Aerial crown-view tile of a tropical tree (Barro Colorado Island, Panama), acquired 20250818:
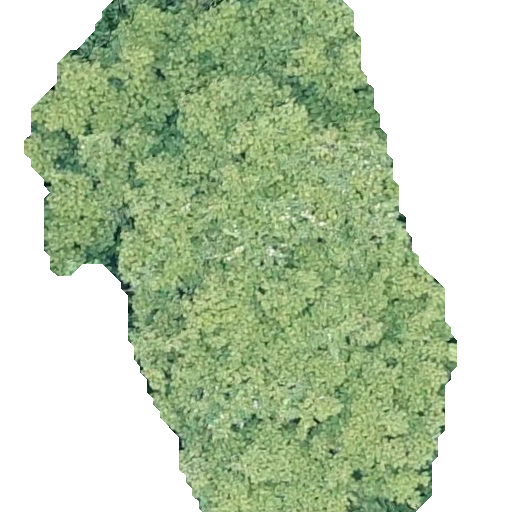
Species: Tachigali panamensis
GBIF accepted scientific name: Tachigali panamensis
Crown area: 257.139 m²